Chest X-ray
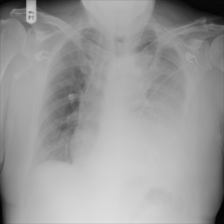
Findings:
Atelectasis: negative
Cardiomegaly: negative
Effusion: positive
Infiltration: negative
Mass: negative
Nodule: negative
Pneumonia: negative
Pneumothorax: negative
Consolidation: negative
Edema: negative
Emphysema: negative
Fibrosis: negative
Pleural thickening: negative
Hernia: negative